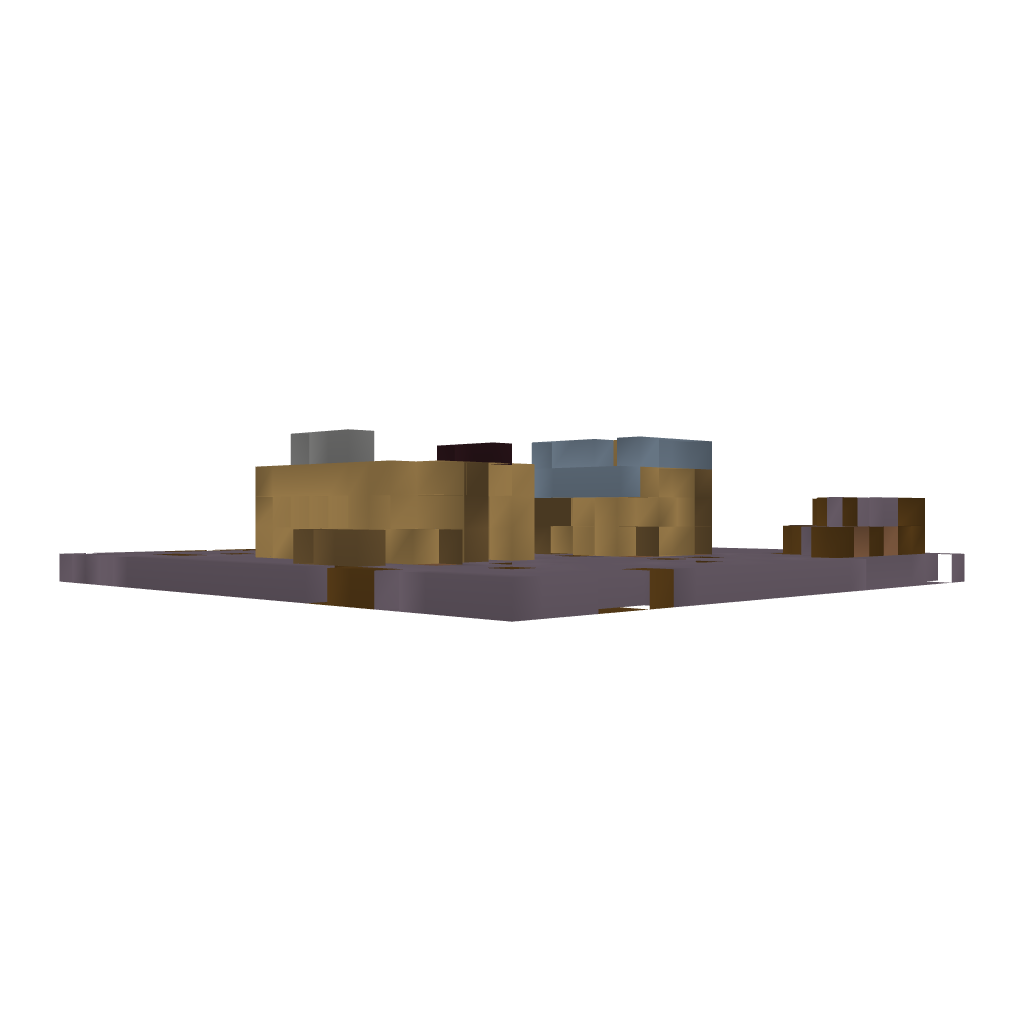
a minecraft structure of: Zombie Village